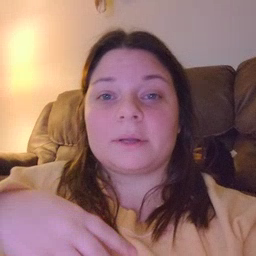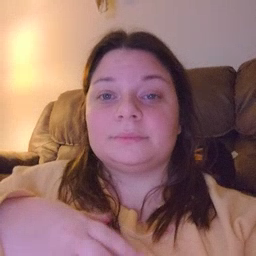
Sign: jump